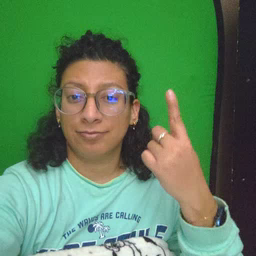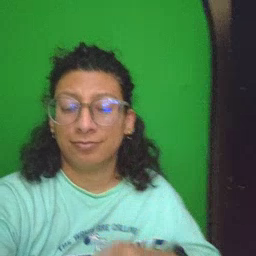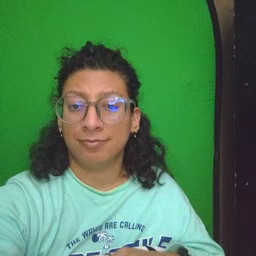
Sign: balloon